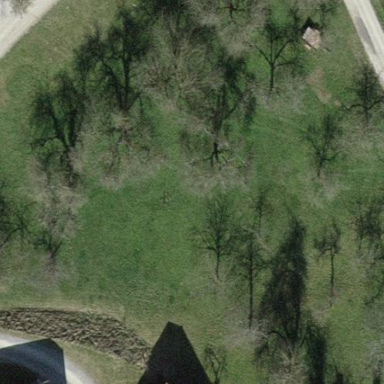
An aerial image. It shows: Orchard.